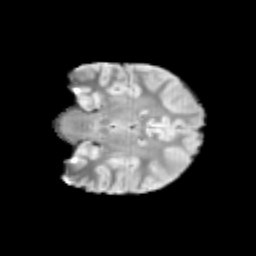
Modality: T2w
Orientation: coronal
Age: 9
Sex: male
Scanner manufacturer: siemens
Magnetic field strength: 3 T
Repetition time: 3.8 s
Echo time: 0.07 s